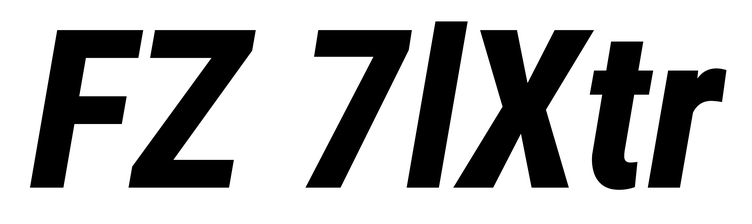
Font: Roboto-Italic_Condensed_ExtraBold_Italic